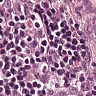
Metastatic tissue present: yes